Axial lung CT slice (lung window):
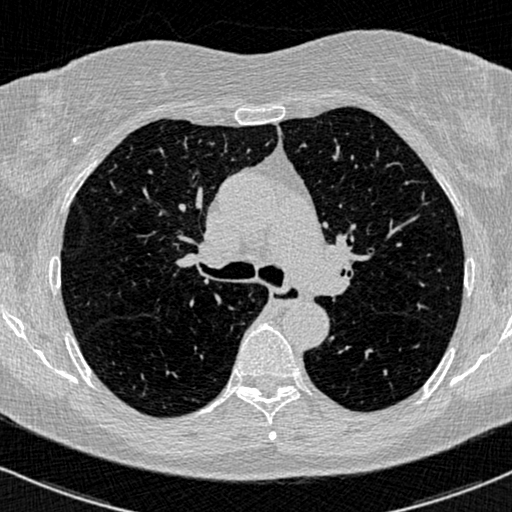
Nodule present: no